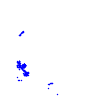
Particle: electron